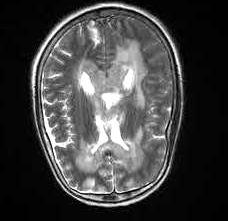
Label: notumor